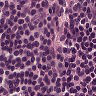
Metastatic tissue present: no